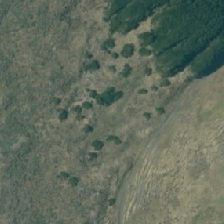
Land cover: low_producing_grassland